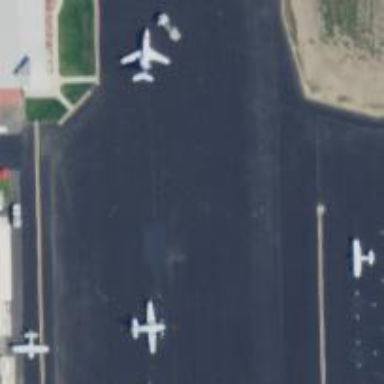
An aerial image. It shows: Taxiway at the airport with asphalt surface.